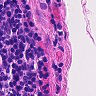
Metastatic tissue present: no